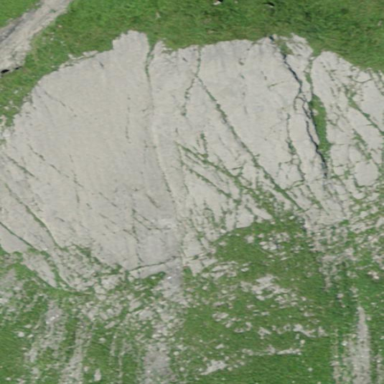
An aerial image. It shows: Landscape of bare rock.